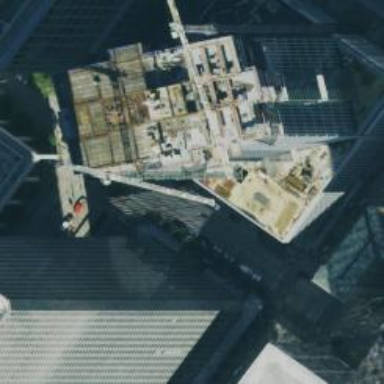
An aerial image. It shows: Office tower.